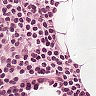
Metastatic tissue present: no